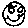
Label: smiley face